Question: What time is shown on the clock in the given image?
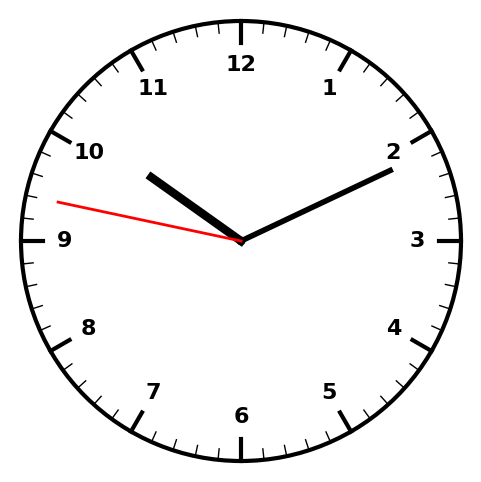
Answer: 10:10:47